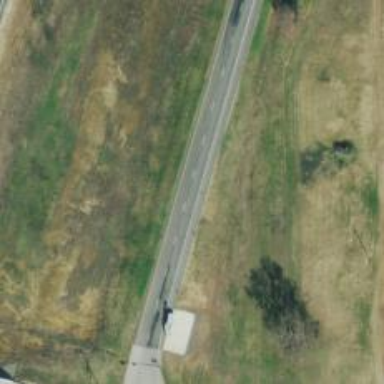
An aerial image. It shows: Asphalt trunk link road.